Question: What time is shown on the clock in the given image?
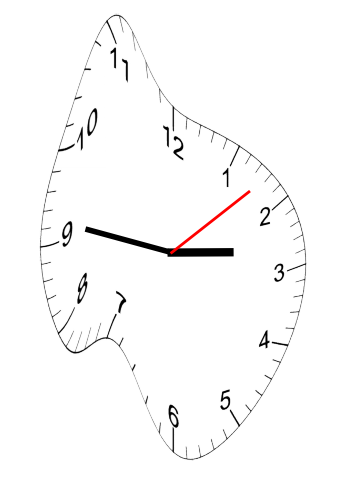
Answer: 02:46:08